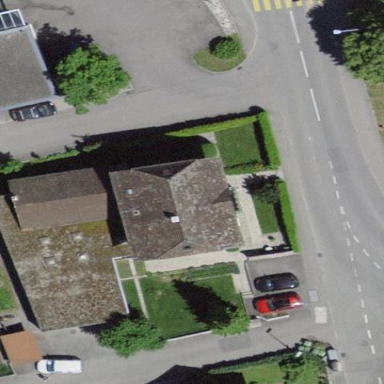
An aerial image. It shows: Building with half-hipped roof made of roof tiles.